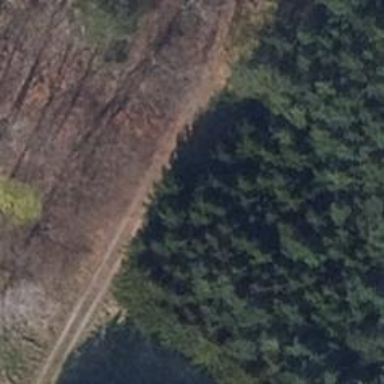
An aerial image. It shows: Sandy track road.